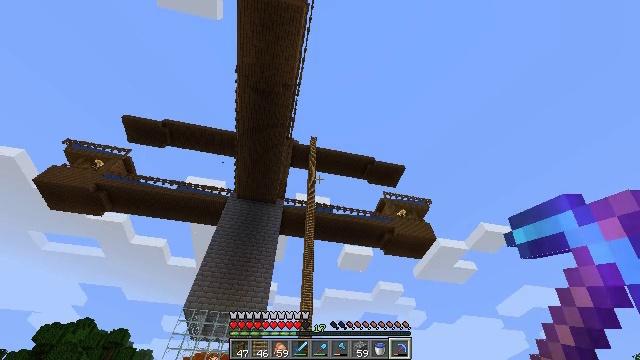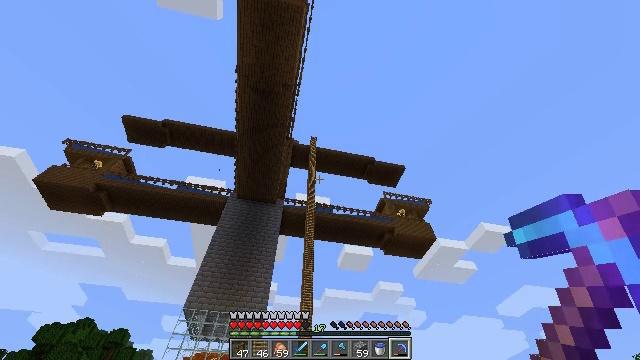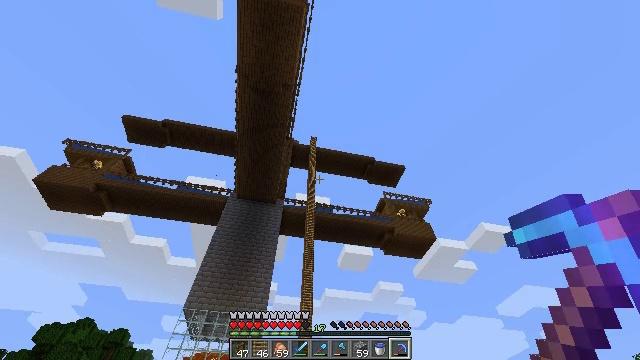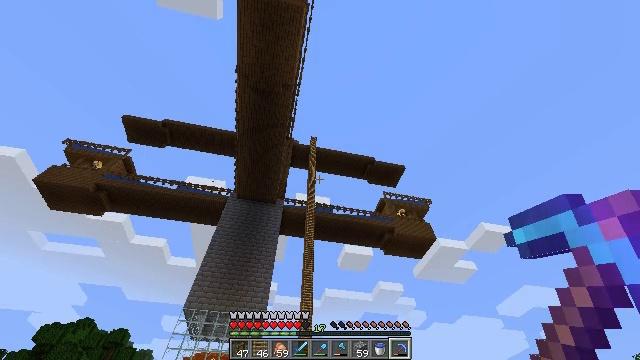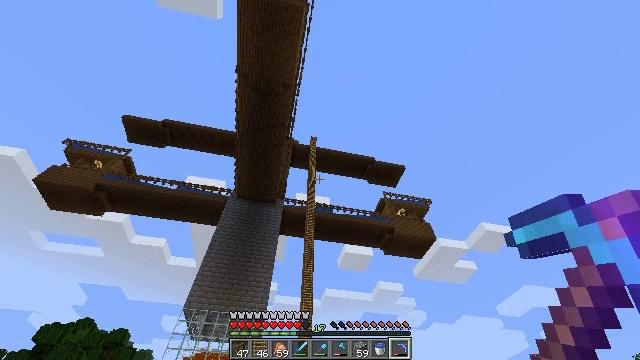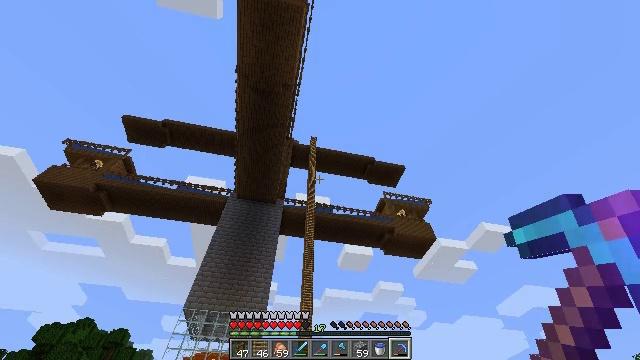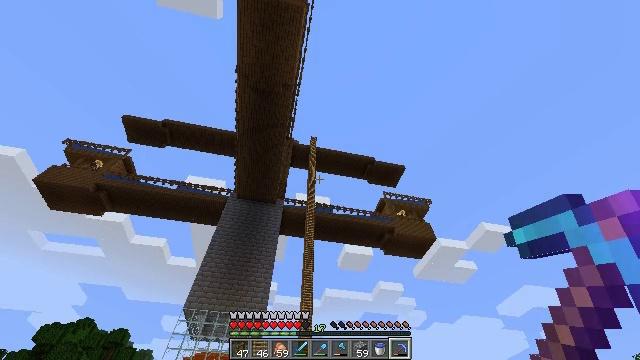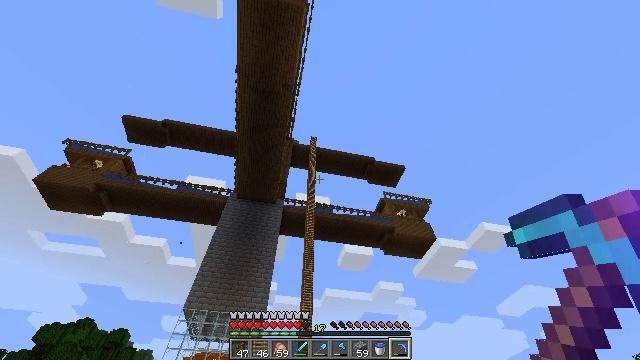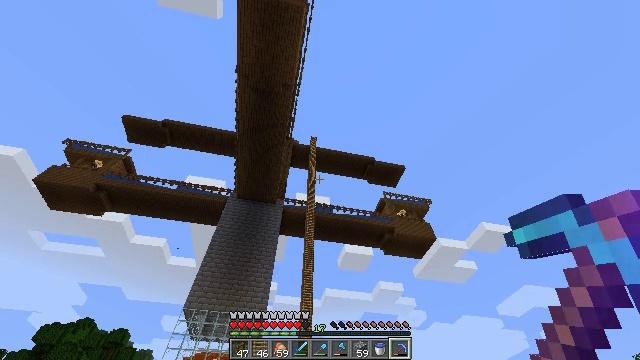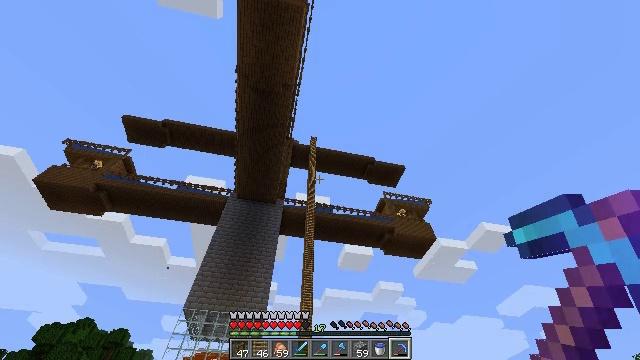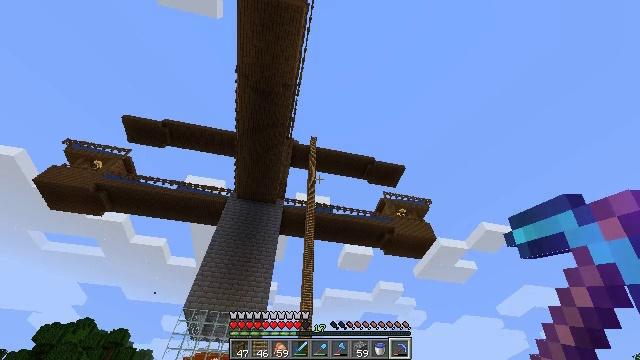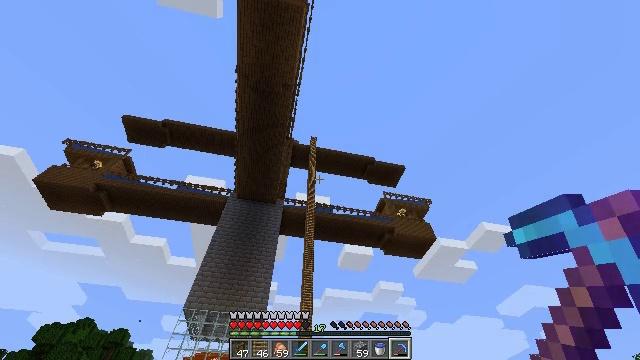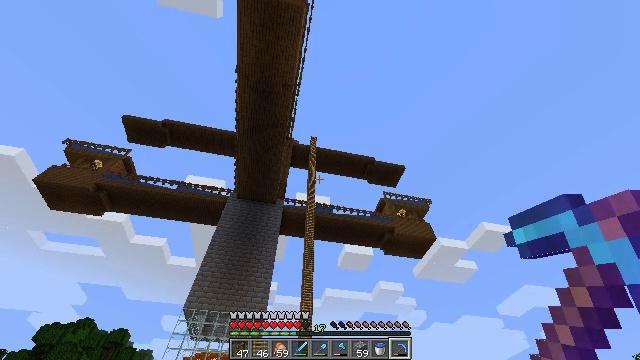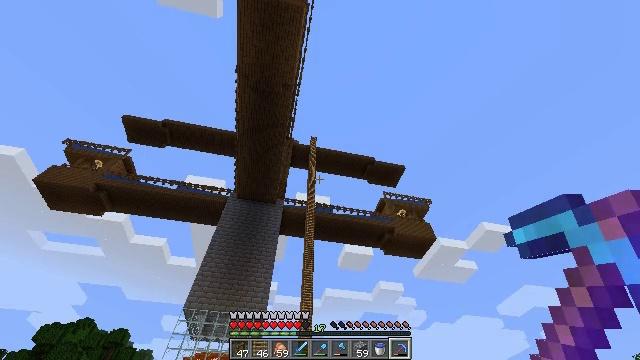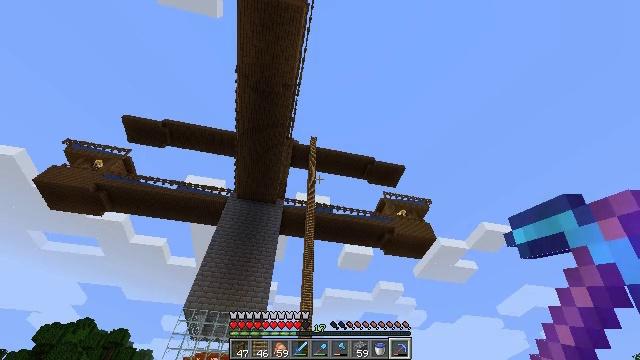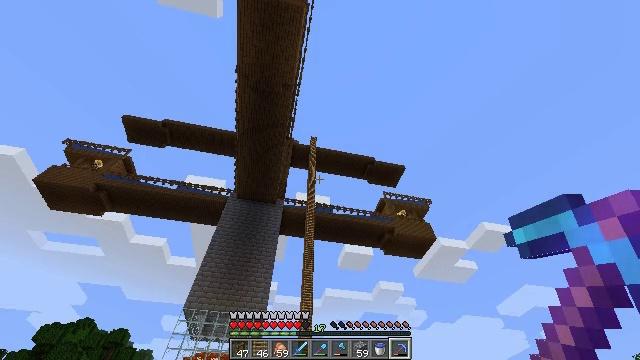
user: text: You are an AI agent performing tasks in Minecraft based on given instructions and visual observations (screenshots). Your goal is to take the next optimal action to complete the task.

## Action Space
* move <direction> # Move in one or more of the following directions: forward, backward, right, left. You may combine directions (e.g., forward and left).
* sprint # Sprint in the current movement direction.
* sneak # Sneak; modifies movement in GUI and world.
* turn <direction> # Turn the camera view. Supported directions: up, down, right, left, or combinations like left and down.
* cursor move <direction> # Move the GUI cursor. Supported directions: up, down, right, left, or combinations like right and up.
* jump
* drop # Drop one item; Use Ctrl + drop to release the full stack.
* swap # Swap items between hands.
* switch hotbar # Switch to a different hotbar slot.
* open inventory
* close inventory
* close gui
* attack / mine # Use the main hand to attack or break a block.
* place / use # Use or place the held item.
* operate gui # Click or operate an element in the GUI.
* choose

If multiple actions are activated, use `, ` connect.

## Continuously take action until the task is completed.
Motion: motion action
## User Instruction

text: Use iron, redstone, wood, and cobblestone to craft a piston.
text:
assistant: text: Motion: no_op
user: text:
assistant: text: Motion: no_op
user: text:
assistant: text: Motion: no_op
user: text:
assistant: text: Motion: no_op
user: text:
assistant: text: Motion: no_op
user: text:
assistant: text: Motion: no_op
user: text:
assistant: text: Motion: no_op
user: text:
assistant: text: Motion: no_op
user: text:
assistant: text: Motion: no_op
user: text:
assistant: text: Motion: no_op
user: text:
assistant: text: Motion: no_op
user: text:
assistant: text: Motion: no_op
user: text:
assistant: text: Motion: no_op
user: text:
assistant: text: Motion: no_op
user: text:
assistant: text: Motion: no_op
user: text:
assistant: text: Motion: no_op
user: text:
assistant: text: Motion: no_op
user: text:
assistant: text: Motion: no_op
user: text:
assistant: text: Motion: no_op
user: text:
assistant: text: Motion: no_op
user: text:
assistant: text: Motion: no_op
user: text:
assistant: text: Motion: no_op
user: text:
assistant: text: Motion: no_op
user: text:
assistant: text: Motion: no_op
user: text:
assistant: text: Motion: no_op
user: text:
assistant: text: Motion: no_op
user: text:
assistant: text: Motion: no_op
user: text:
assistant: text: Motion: no_op
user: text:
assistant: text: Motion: no_op
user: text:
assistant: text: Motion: no_op